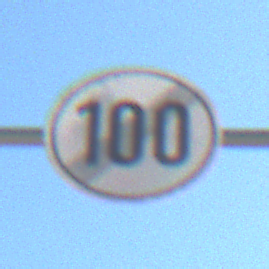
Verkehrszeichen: EndeGeschwindigkeit100
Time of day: Midday
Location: Outdoor (Nature)
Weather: Clear
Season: Summer
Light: Natural